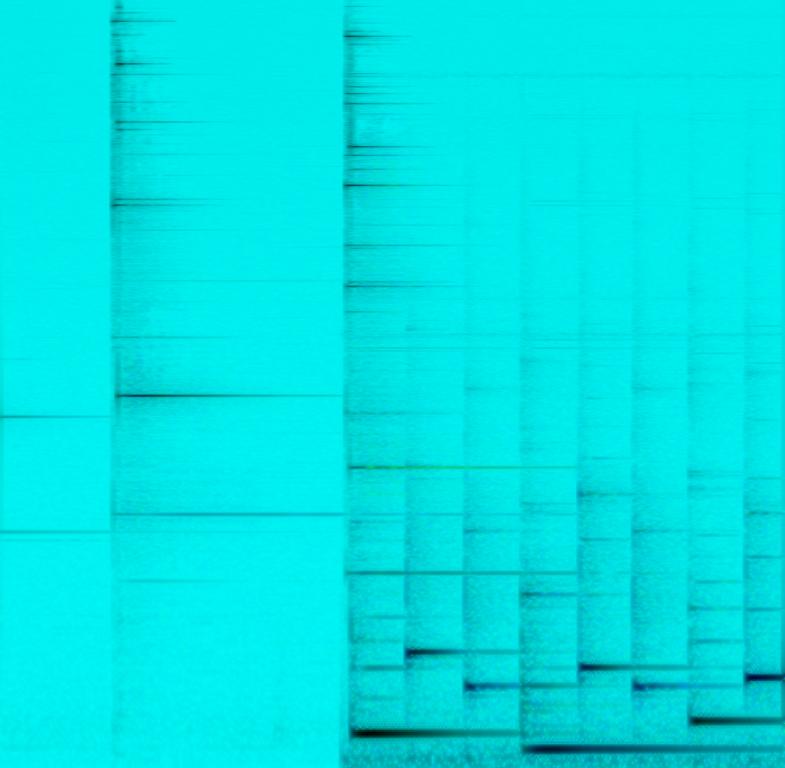
The low quality recording features a boomy xylophone melody that gives off fun and happy vibes. Due to a huge amount of low frequencies, the recording sounds muddy as well.